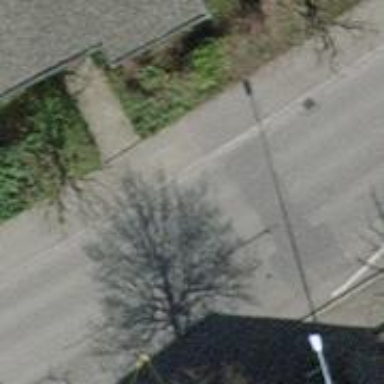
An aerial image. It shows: Sidewalk.